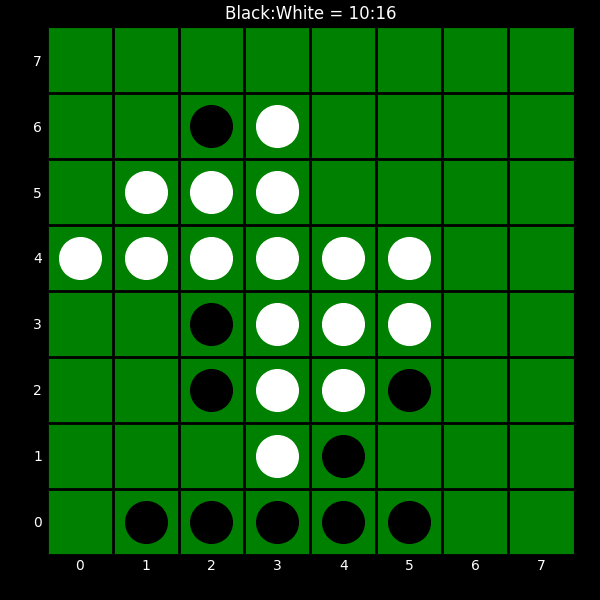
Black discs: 10
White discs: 16